Aerial crown-view tile of a tropical tree (Barro Colorado Island, Panama), acquired 20241216:
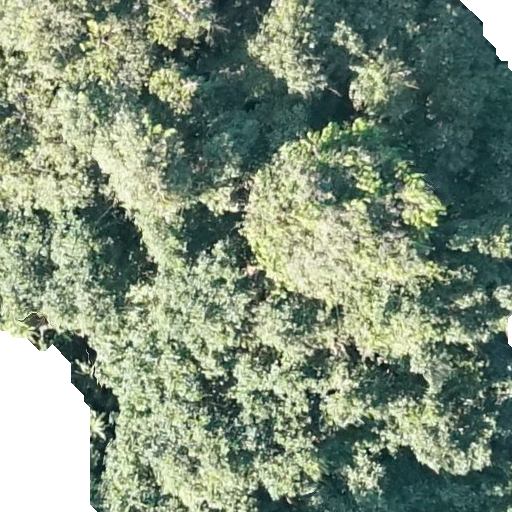
Species: Hieronyma alchorneoides
GBIF accepted scientific name: Hieronyma alchorneoides
Crown area: 488.898 m²